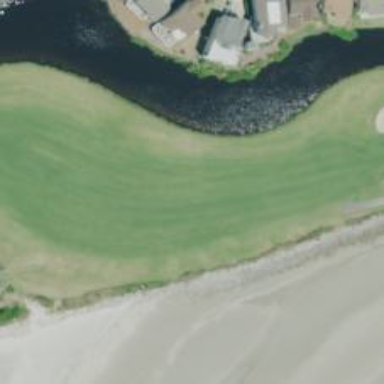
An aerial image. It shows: View of golf hole.